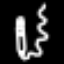
Label: pencil